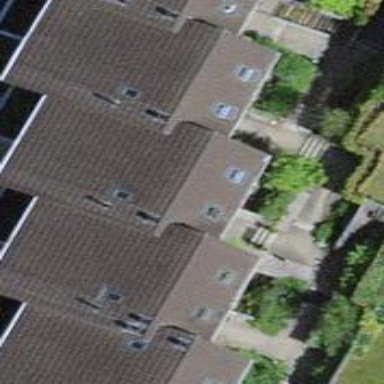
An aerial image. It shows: Terrace building.